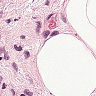
Metastatic tissue present: no